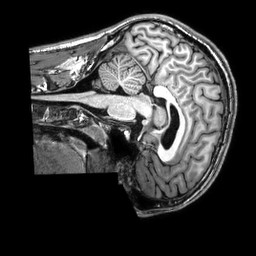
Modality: T1w
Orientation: sagittal
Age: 23
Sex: male
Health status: healthy
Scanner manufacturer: philips
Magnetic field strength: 3 T
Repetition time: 0.009 s
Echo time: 0.003996 s